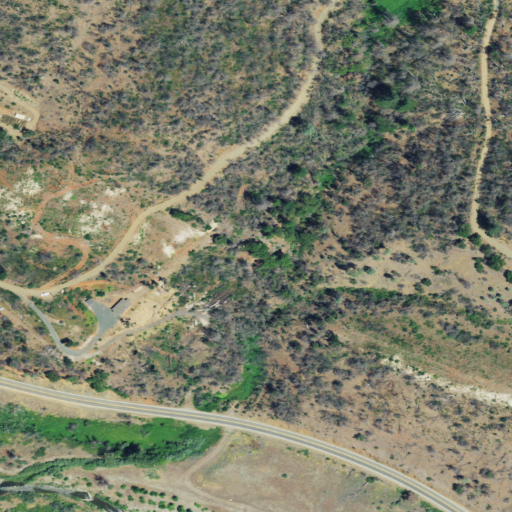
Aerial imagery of valley in California named Wheel Gulch containing shrub, grassland, open development, low intensity development, evergreen forest, and woody wetlands